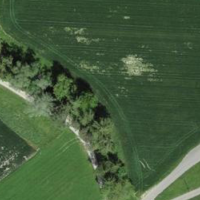
EUNIS habitat code: 52
Species observed at this site:
Sonchus asper